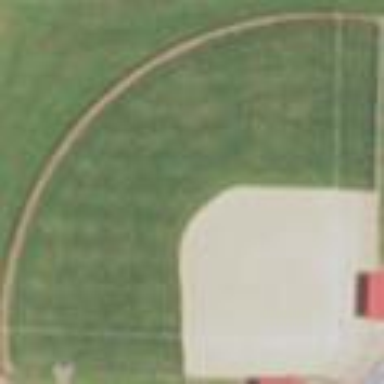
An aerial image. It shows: Softball pitch for leisure and sport activities.